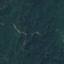
Land use / land cover: Forest